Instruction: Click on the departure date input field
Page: home
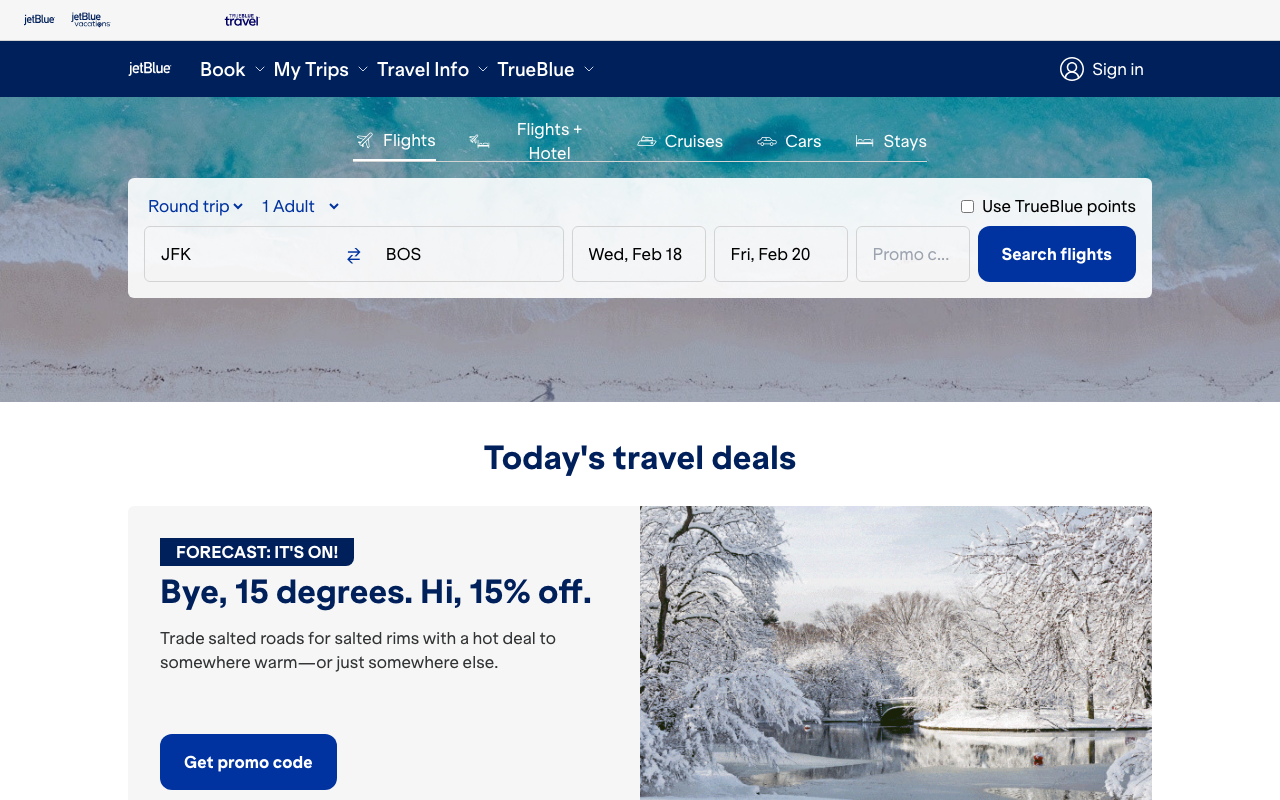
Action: click